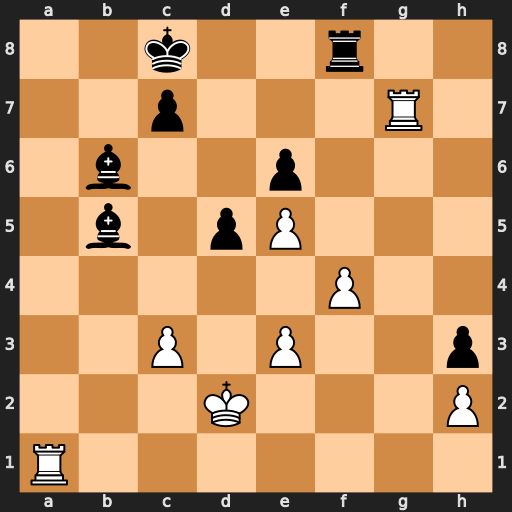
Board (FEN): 2k2r2/2p3R1/1b2p3/1b1pP3/5P2/2P1P2p/3K3P/R7
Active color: w
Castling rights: -
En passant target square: -
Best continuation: Ra8+ Kb7 Rxf8